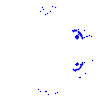
Particle: kaon